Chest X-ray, PA view. Patient: 59 years old, sex M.
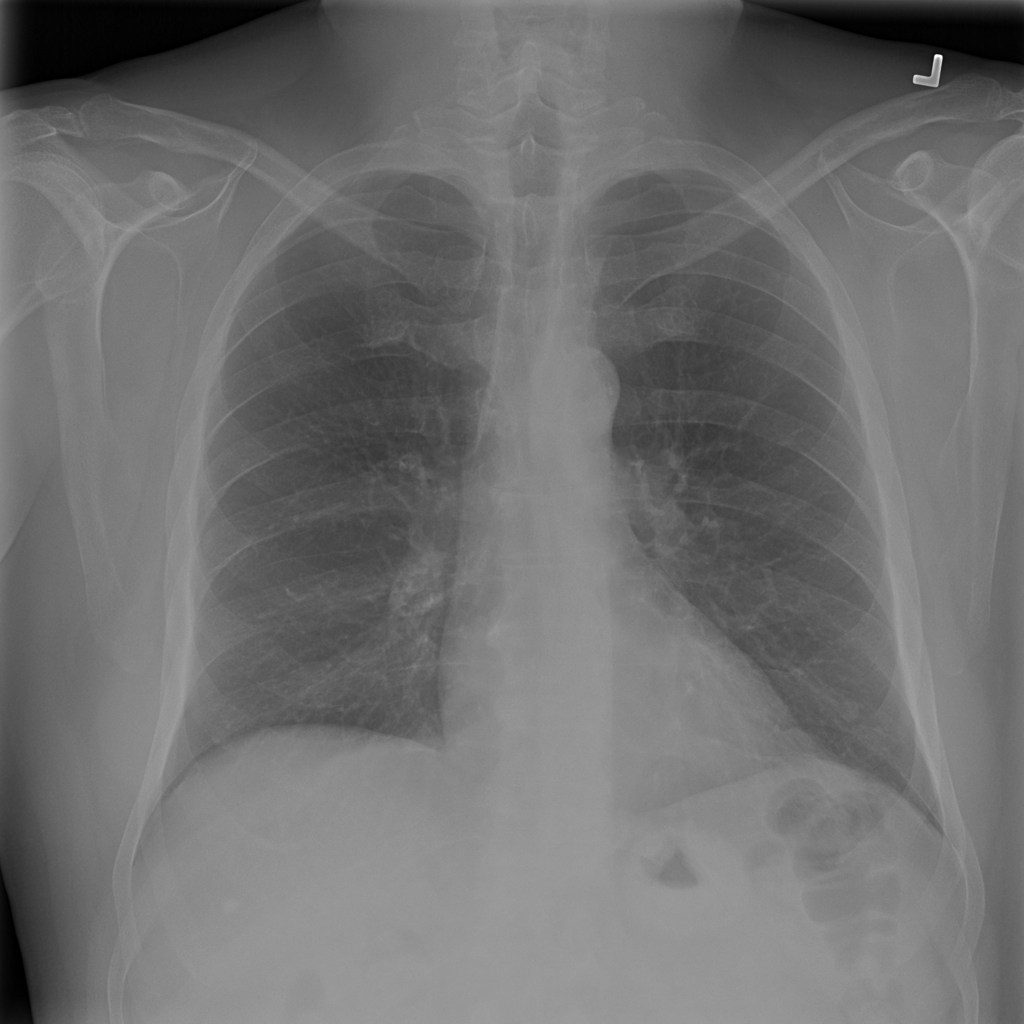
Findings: No Finding